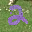
Label: 2